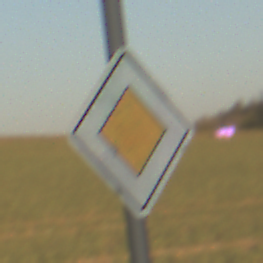
Verkehrszeichen: Vorfahrtsstrasse
Umgebung: Outdoor, Nature
Tageszeit: SunriseSunset
Wetter: PartlyCloudy
Licht: Natural
Jahreszeit: NotSpecified
Kontrast: HighContrast